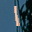
Label: 1